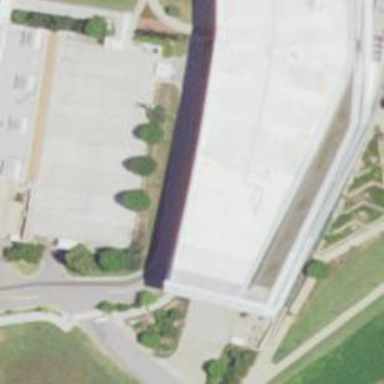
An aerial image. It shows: On Centennial Campus.